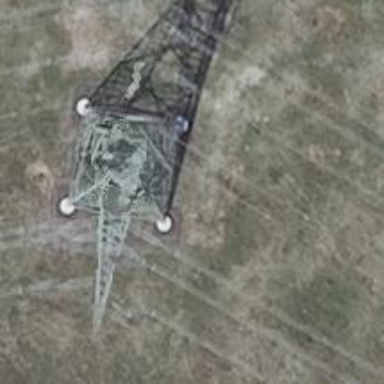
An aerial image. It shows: Power tower.